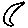
Label: moon